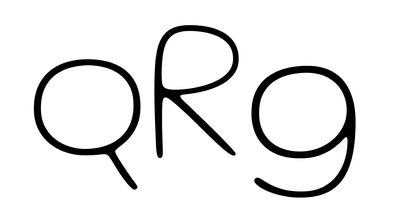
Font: Gluten_Thin